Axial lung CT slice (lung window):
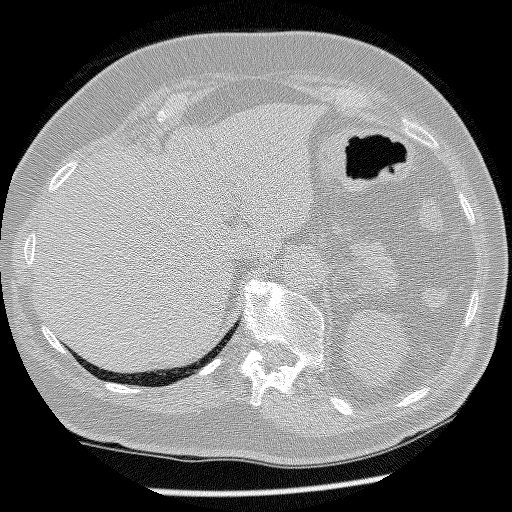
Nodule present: no